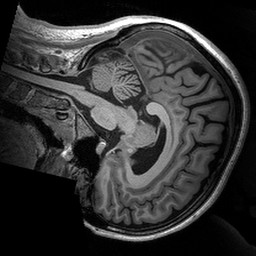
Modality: T1w
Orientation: sagittal
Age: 33
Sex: female
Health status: healthy
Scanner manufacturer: siemens
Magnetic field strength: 3 T
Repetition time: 2.53 s
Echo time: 0.00288 s